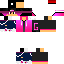
A female human skin with dark skin, wearing brown long hair dressed in a blue hoodie and black pants, featuring a closed mouth.